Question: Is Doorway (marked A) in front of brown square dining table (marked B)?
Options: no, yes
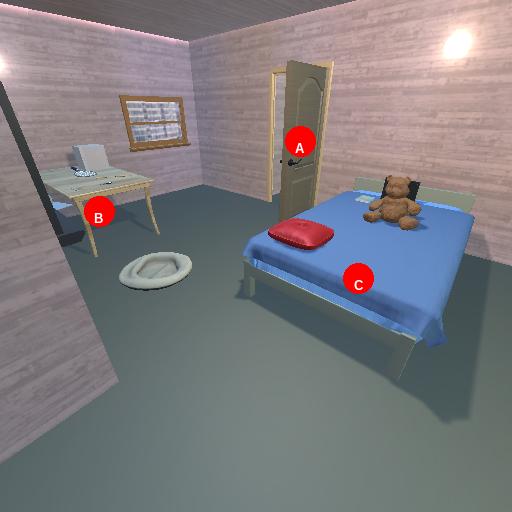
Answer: no